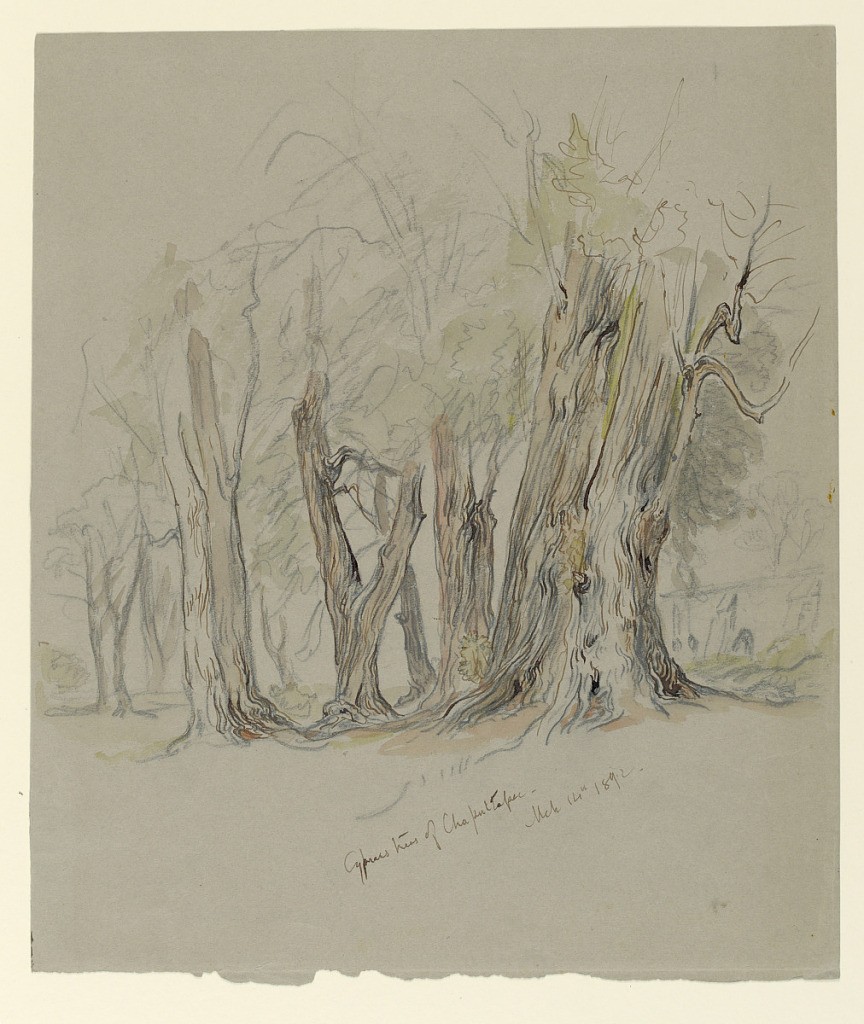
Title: Cypress Trees of Chapultepec, Mexico
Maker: Samuel Colman, American, 1832–1920
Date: March 14, 1892
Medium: Black crayon, pen and brown ink, brush and watercolor on dark-gray colored paper.
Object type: Drawing
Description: Vertical view of a group of trees including the lower portion of an enormous trunk at right and a buttressed wall in the right background.  High bottom margin.